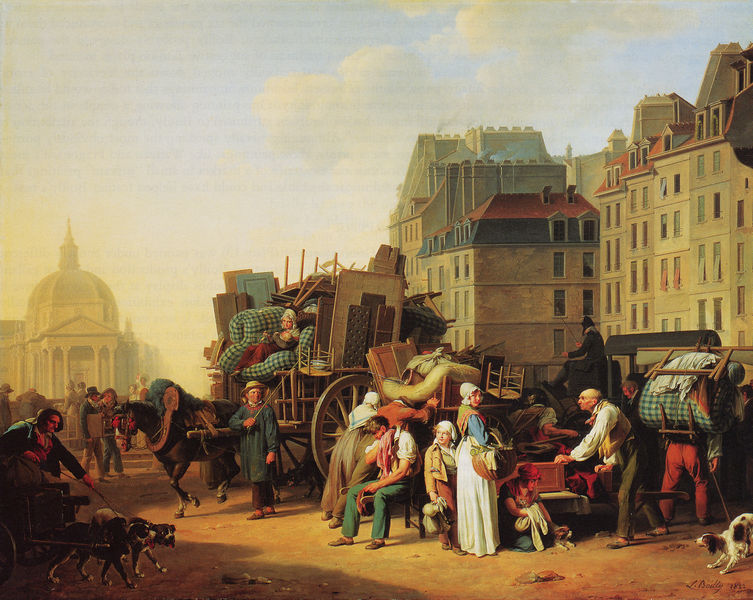
Titel: Les Déménagements, Die Umzüge
Künstler: Louis Léopold Boilly
Standort: Chicago (Illinois)
Institution: The Art Institute of Chicago
Schlagwörter: blau, gemälde, himmel, mann, weiß, wolken, frauen, grün, menschen, ocker, sitzen, stadt, braun, bunt, fenster, frankreich, frau, grau, holz, hut, kariert, kleid, männer, paris, schwarz, strasse, strassenszene, stuhl, stühle, szene, säule, säulen, tisch, tür, dach, gebäude, haus, hund, hunde, rot, tiere, tuch, weg, beige, haube, leute, alt, hemd, hose, architektur, arm, stein, steine, tragen, möbel, signatur, häuser, sonnenaufgang, kirche, sonne, land, sessel, sitzend, stehend, tücher, familie, händler, kind, personen, england, bauern, genre, karren, kinder, landleben, pferd, pferde, räder, stock, turm, perücke, zügel, schürze, schrift, schrank, gasse, ort, türen, alter mann, gepäck, körbe, last, transport, dorf, dächer, giebel, dunst, sonnenuntergang, kutsche, kutschen, markt, platz, ziehen, karre, ladung, rad, wagen, kuppel, staffage, bett, korb, matratze, weste, leuchten, flucht, zigeuner, dom, viele, bürger, kutscher, peitsche, wägen, hauben, viel, rom, biedermeier, handwerker, zunge, morgenrot, fuhre, kapelle, umzug, mobiliar, abreise, schränkchen, einrichtung, london, auszug, gespann, zungen, rasten, bauten, amsterdam, fuhrwerk, tympanon, bauwerke, pferdekutsche, pferdewagen, decken, schränke, betten, protikus, großstadt, häuder, hausrat, knder, umziehen, matratzen, signstur, vollbeladen, pferdekarren, packen, arichtektur, frankreih, rassaden, mögel, räumen, hundekutsche, kutze, matratze#